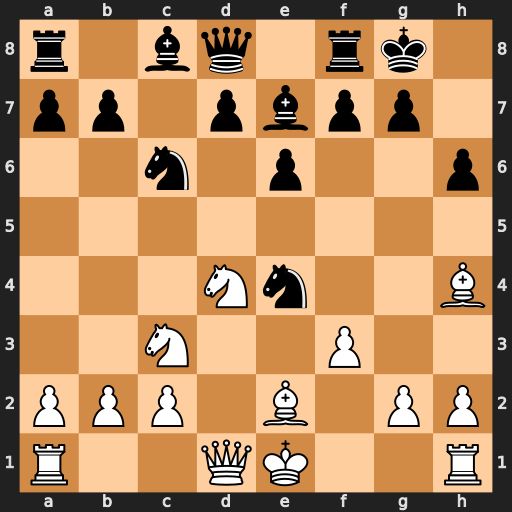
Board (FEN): r1bq1rk1/pp1pbpp1/2n1p2p/8/3Nn2B/2N2P2/PPP1B1PP/R2QK2R
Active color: w
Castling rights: KQ
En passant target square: -
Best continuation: Bxe7 Nxc3 Nxc6 Nxd1 Nxd8